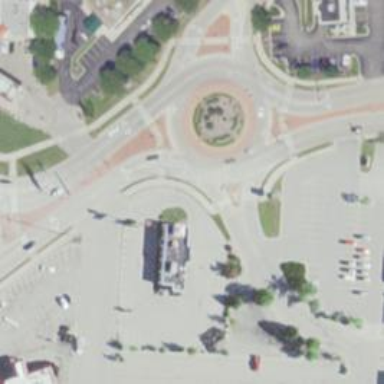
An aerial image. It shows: Primary highway intersecting roundabout.